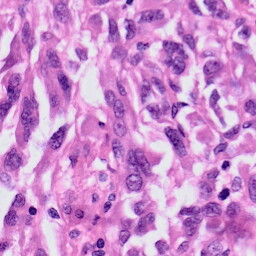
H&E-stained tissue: Skin